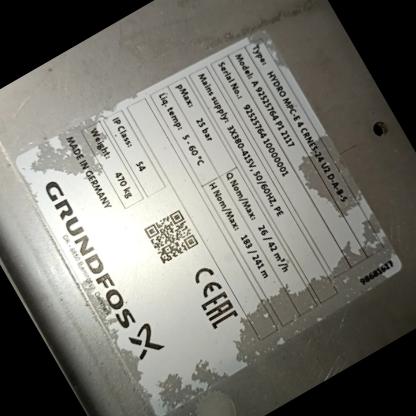
Klasa: tabliczka-znamionowa